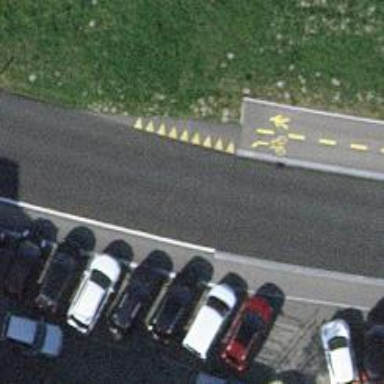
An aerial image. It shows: Road with "give way" sign.